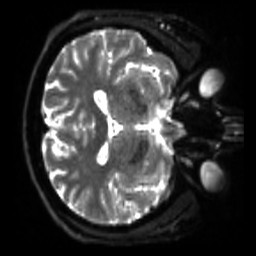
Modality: sbref
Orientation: axial
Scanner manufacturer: siemens
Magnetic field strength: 3 T
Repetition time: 4 s
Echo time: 0.0594 s